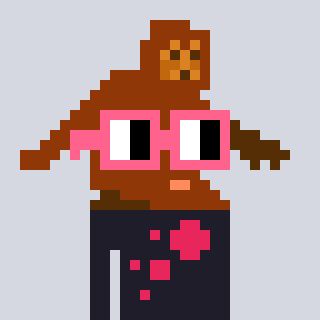
a pixel art character with square pink glasses, a bigfoot-shaped head and a grayscale-colored body on a cool background